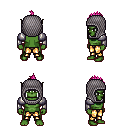
a pixel art fantasy rpg character, male body template, orc, green skin, steel arm armor, gold greaves, pink mohawk hairstyle, chain hood, four views (front, back, left, right), 2x2 character sprite sheet, small pixel art, hard edges, no anti-aliasing